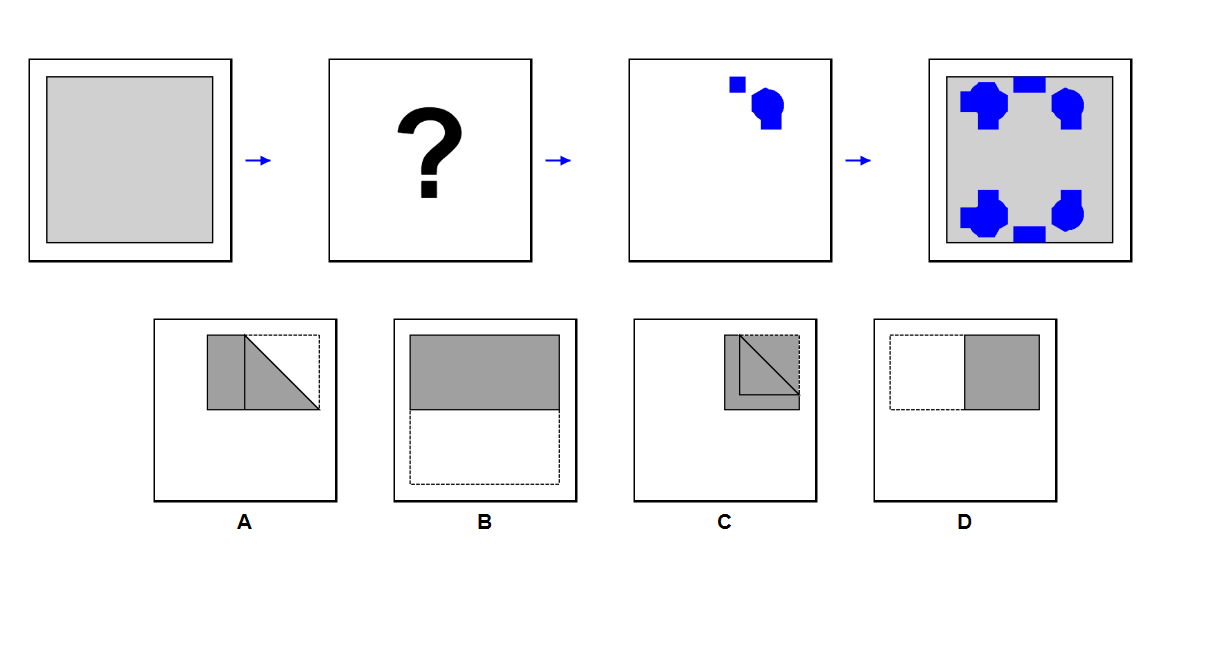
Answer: A